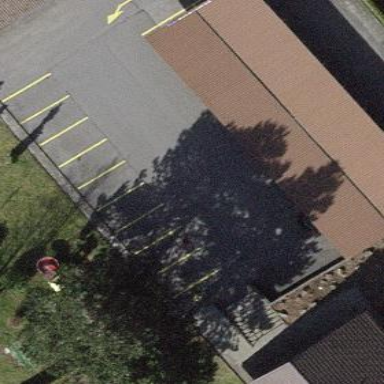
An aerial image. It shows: Parking area.